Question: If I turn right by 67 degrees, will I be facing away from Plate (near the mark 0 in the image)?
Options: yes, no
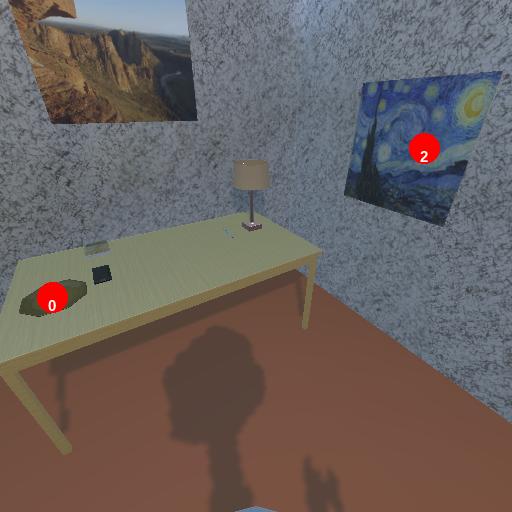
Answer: yes